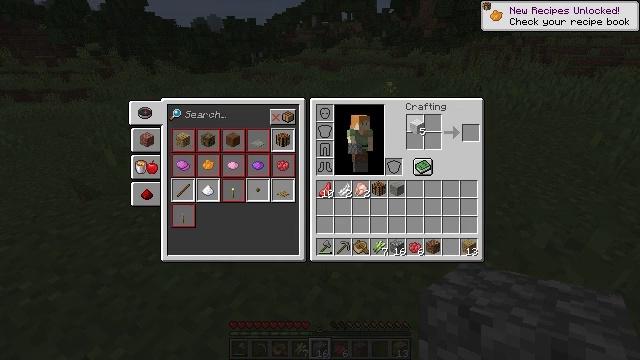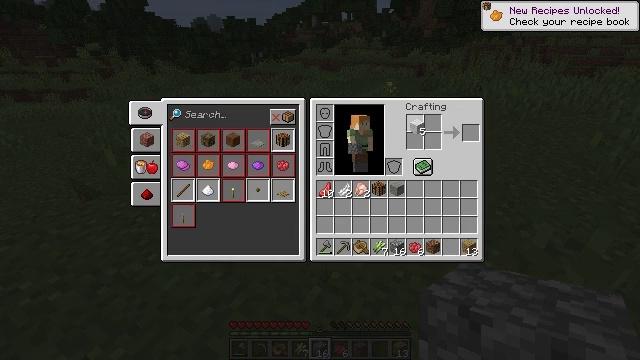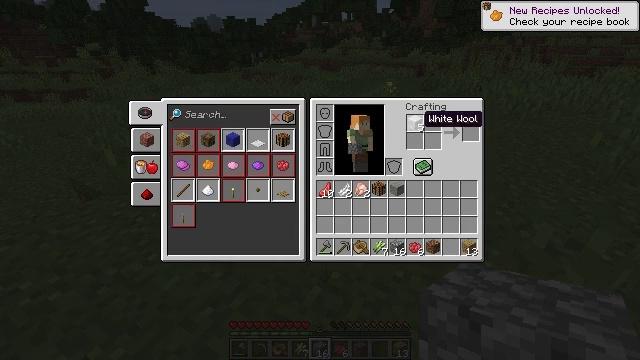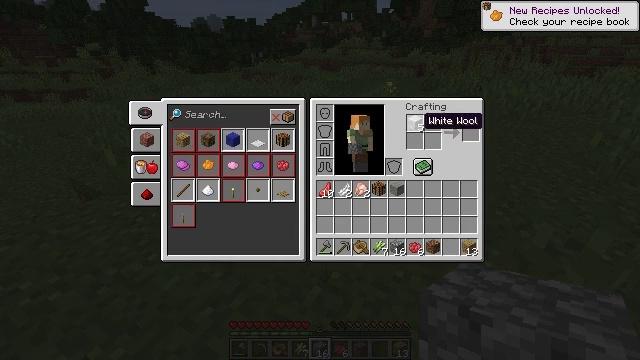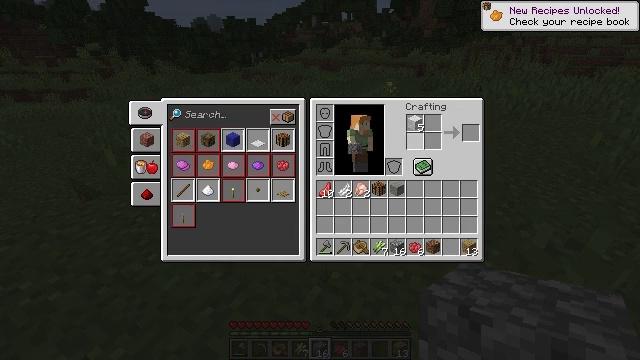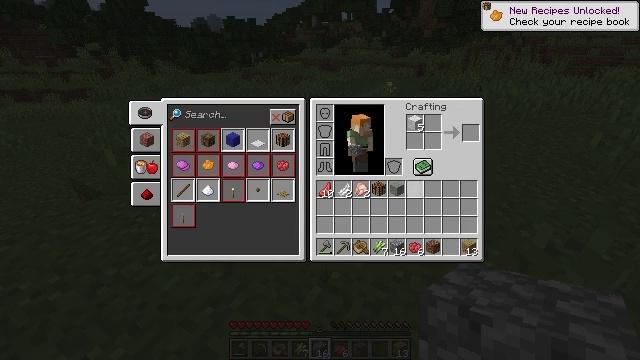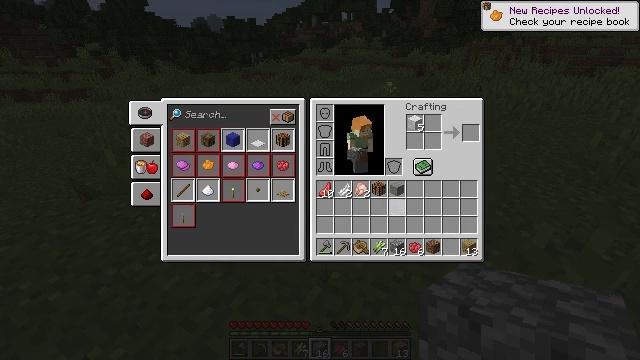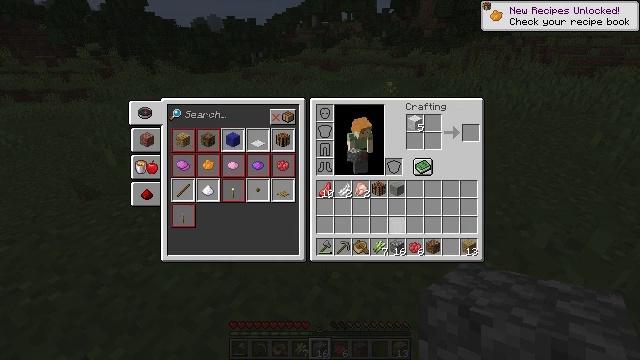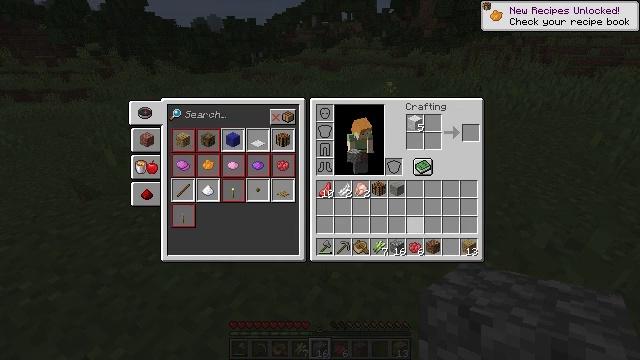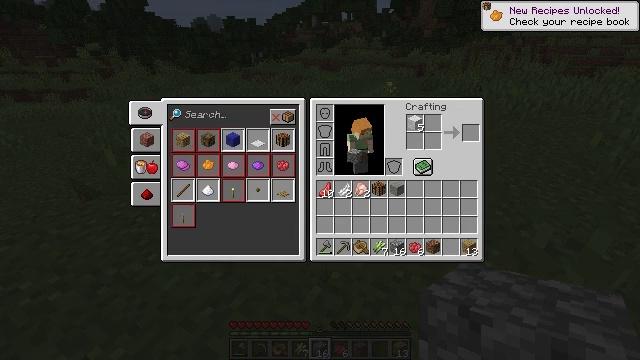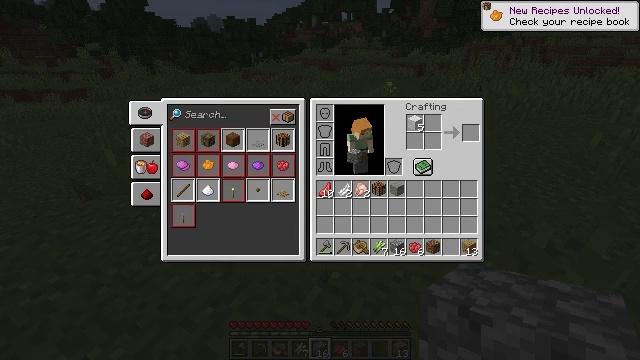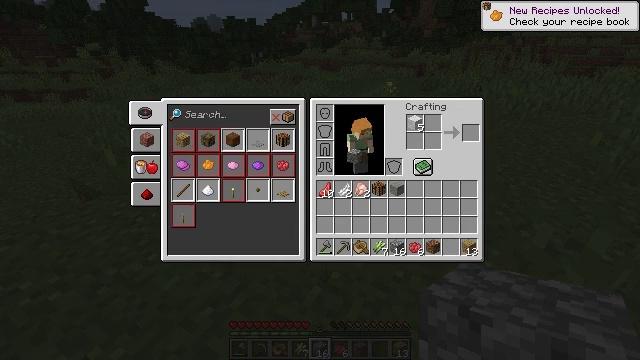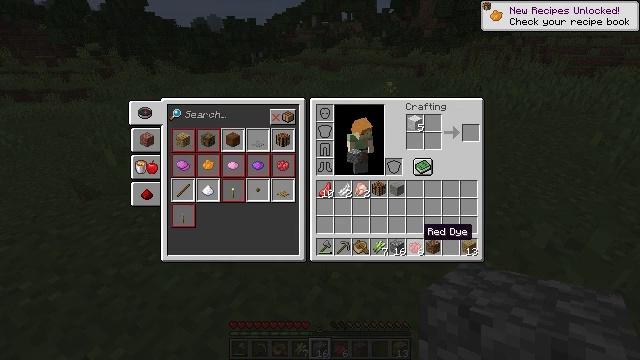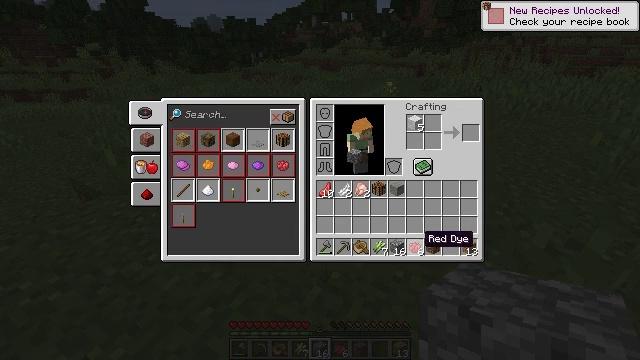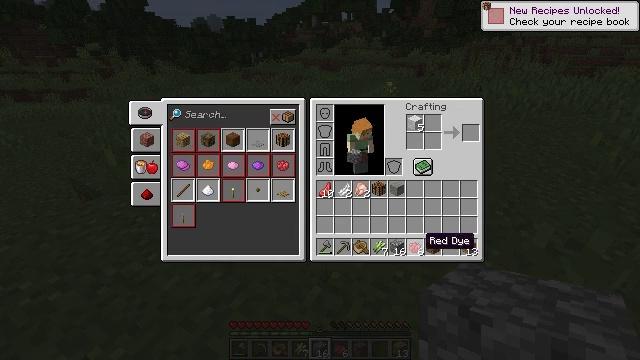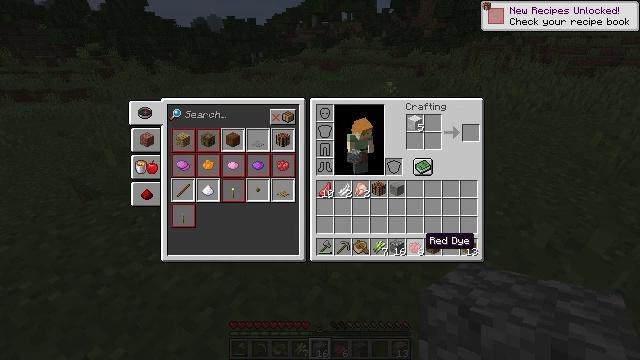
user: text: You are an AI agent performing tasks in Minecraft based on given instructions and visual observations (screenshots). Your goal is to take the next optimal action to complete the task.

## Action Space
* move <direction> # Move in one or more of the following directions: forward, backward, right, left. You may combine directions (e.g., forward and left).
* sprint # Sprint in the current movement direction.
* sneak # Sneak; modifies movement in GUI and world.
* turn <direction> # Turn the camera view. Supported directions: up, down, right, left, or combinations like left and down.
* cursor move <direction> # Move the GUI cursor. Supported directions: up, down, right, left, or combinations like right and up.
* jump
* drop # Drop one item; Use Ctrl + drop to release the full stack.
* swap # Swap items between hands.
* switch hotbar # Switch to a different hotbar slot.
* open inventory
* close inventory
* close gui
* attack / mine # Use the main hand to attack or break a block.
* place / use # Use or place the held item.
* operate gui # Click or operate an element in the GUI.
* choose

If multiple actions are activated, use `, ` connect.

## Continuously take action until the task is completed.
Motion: motion action
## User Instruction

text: Open your crafting menu and create a red wool.
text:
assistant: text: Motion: operate gui
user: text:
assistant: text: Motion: no_op
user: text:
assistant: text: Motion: no_op
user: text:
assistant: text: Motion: cursor move down
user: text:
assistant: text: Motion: cursor move left and down
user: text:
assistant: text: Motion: cursor move down
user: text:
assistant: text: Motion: cursor move down
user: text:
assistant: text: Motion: no_op
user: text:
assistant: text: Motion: no_op
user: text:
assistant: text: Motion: no_op
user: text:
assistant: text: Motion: no_op
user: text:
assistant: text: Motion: no_op
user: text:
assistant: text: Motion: cursor move down
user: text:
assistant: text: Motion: no_op
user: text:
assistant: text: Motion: no_op
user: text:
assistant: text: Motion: operate gui
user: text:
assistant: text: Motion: operate gui
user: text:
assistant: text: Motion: no_op
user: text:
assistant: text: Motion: cursor move up
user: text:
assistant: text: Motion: cursor move up
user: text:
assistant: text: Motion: cursor move right and up
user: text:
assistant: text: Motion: cursor move up
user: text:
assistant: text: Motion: no_op
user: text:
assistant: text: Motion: no_op
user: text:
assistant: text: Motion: no_op
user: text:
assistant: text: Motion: no_op
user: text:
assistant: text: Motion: no_op
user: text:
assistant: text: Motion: no_op
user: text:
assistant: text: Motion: no_op
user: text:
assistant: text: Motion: no_op